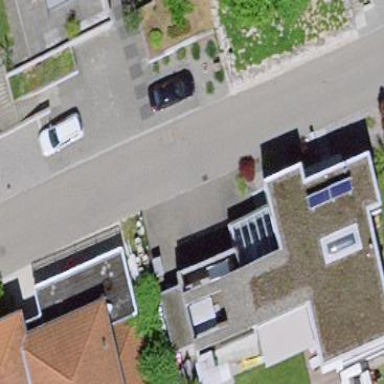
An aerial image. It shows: Detached building.